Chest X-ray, AP view. Patient: 60 years old, sex F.
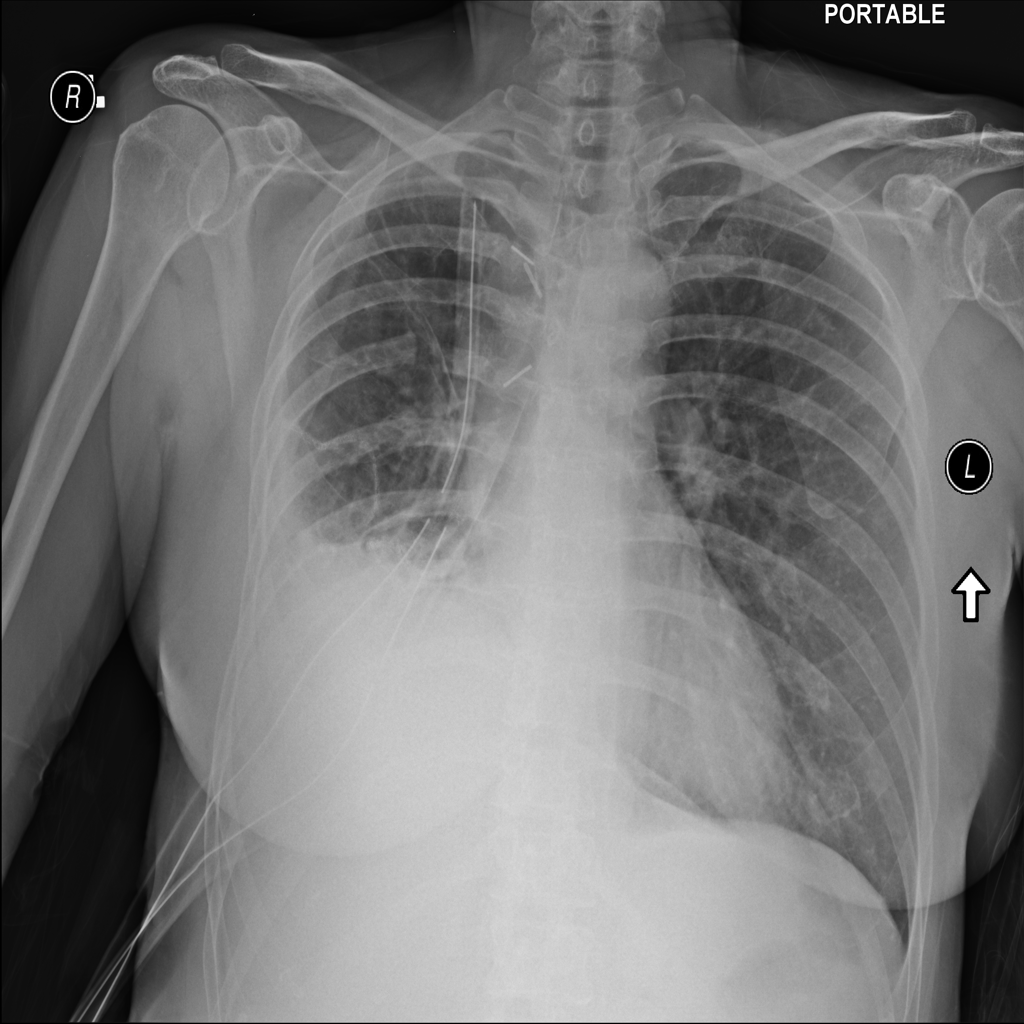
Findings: Pneumothorax